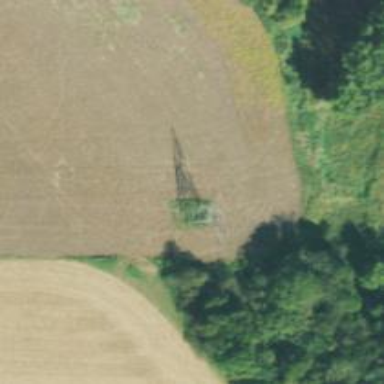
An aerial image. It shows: Lattice structure tower.